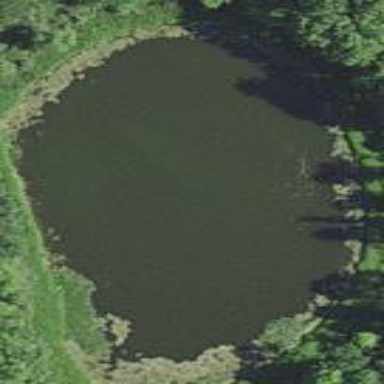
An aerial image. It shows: Lake with natural water.